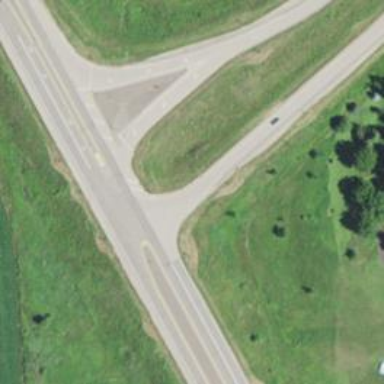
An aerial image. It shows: Trunk link highway.